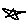
Label: star